Question: I made a simple HTML webpage recently, and everything works perfectly, except for on the webpage you can scroll to the right and there's a strange space where there aren't any elements and that the background doesn't cover. I've gone over my code many times, but I just can't figure out what it is.
Screenshot of the problem:

As for the code, here it is:
'''
<!DOCTYPE html>
<html lang="en">
<head>
<meta charset="utf-8">
<meta name="description" content="Multiline to Singleline JS Converter">
<meta name="author" content="Nomadical">
<meta name="keywords" content="Multiline to Singleline,JS,Multiline to Singleline JS, Multiline to Singleline Converter, Nomadical" >
<meta name="viewport" content="width=device-width, initial-scale=1">
<link rel="shortcut icon" type="icon/ico" href="javascripticon.ico"/>
<title>Multiline to Singleline JS</title>
</head>
<style>
#header {
background-color: white;
padding-top: 0px;
padding-bottom: 0px;
padding: 0px;
width: 95%;
margin-top: 0px;
top: 0;
font-family: Verdana, Geneva, Tahoma, sans-serif;
border-bottom-left-radius: 25px;
border-bottom-right-radius: 25px;
}
#headercontainer{
padding-left: 5%;
}
#body {
background-image: url(background.png);
background-size: cover;
background-repeat: no-repeat;
background-color: #464444;
}
#tablerow {
width: 45%;
}
</style>
<body id="body">
<div id="headercontainer">
<div id="header">
<h1 style="text-align: center; margin: 0px; padding-top: 30px; padding-bottom: 5px;">
Multiline to Singleline JS Converter
</h1>
<h4 style="text-align: center; margin: 0px; padding-top: 5px; padding-bottom: 30px;">
The tool for converting all your complicated JS code into something that can be run in a browser bookmark
</h4>
</div>
</div>
<div style="padding-top: 0px; padding-left: 10%; width: 100%; position: relative;">
<table style="width: 80%;"> <!-- Style for testing: border: 1px solid white; -->
<tr>
<th id="tablerow">
<h1 style="color: white; width: 100%; text-align: center;"> <!-- Input In -->
Paste your singleline code here
</h1>
</th>
<th style="width: 10%;"></th>
<th id="tablerow"> <!-- Input Out -->
<h1 style="color: white; width: 100%; text-align: center;">
Copy your singleline code from here
</h1>
</th>
</tr>
<tr>
<th id="tablerow"> <!-- Input In -->
<textarea id="input" style="width: 100%; height: 500px; font-family: 'Courier New', Courier, monospace;"></textarea>
</th>
<th style="width: 10%;"></th>
<th id="tablerow"> <!-- Input Out -->
<textarea id="output" readonly style="width: 100%; height: 500px; font-family: 'Courier New', Courier, monospace;"></textarea>
<!--<input type="text" id="output2" style="width: 100%; height: 500px; font-family: 'Courier New', Courier, monospace;"></textarea>-->
</th>
</tr>
<tr style="height: 20px;"></tr>
<tr>
<th id="tablerow">
<button type="button" id="submit" style="color: green; width: 200px; height: 50px; font-size: 25px;">Convert</button>
</th>
<th style="width: 10%;"></th>
<th id="tablerow">
<button onclick="copy()" id="copy" type="button" style="color: green; width: 200px; height: 50px; font-size: 25px;">Copy Text</button>
</th>
</tr>
</table>
</div>
<script>
function copy() {
const copy = document.getElementById("copy");
copyText = document.getElementById('output').innerHTML;
navigator.clipboard.writeText(copyText);
copy.innerText = "Copied!";
setTimeout(() => {copy.innerText = "Copy Text";}, 2000);
}
document.getElementById('submit').onclick = function() {
document.getElementById('output').innerHTML = "";
output = "javascript: ";
input = "";
cache = "";
comment = false;
var textbox = document.getElementById("input").value;
//var input = $('textbox').val().split('
');
//document.getElementById('output2').value= textbox;
//var input = textbox.value.split("
");
for(var i = 0;i < textbox.length;i++){
line = textbox[i]
if (line == "/" && textbox[i + 1] == "/") {
comment = true;
i++
}
if (comment == false) {
if (line.indexOf('
') > -1) {
if (line.indexOf(';') < 0 && cache != ";" && cache != "}" && cache != "{")
{
//if (textbox[i + 1] == "}") {
// line = ""
//}
if (line == "
" && textbox[i - 1] != "{" && textbox[i + 1] != "}") {
line = "; "
}
else {
line = ""
}
}
if (cache == ";") {
line = " "
}
if (cache == "{" || cache == "}") {
line = ""
}
}
if (line != " ") {
output += line
}
if (cache != " ")
{
if (line == " " && textbox[i - 1] != "
") {
output += line
}
}
cache = line
}
if (comment == true) {
if (line != "
") {
line = ""
}
else {
comment = false;
}
}
}
document.getElementById('output').innerHTML = output;
};
</script>
</body>
</html>
'''
This code doesn't have the background image in it, so if you want to view that, you can download it here: <URL>
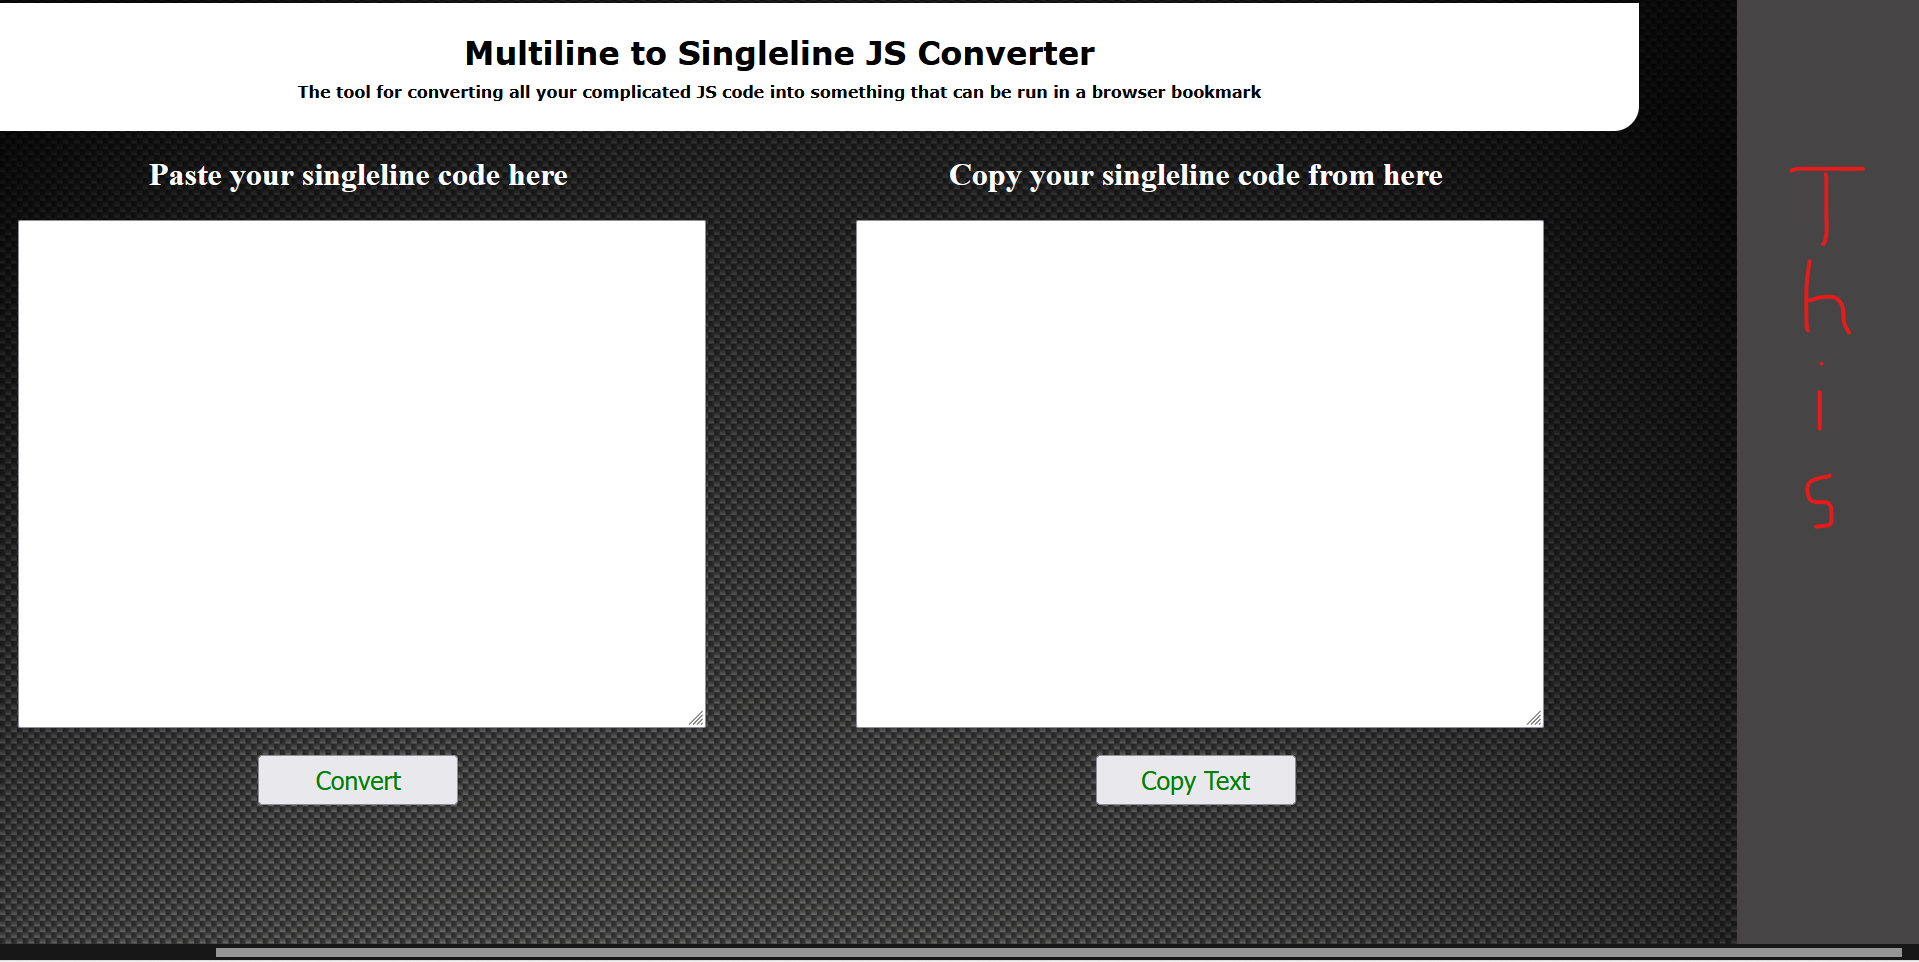
Answer: Add this to your css style:
'''
* {
box-sizing: border-box;
}
'''
For some reason this is not a default value. This will make all elements width calculated with padding included. Otherwise padding is added to width. Margin is still added on top of width. There is no solution for that.